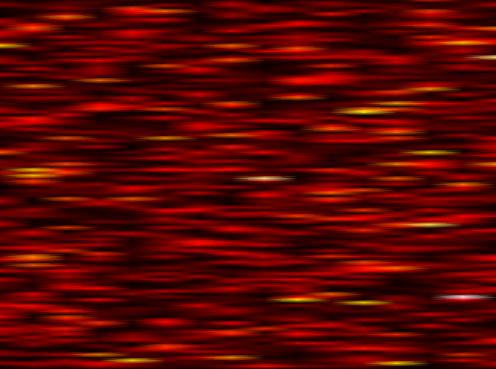
Label: WOLA